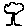
Label: tree